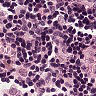
Metastatic tissue present: no